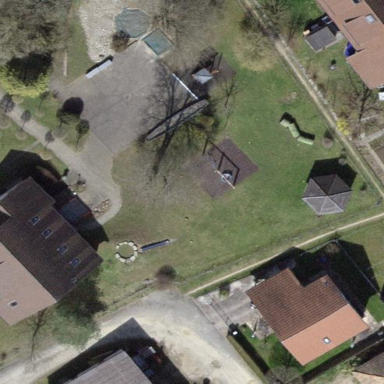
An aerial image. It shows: Kindergarten.